Question: I have created an 'empty webapp project' in eclipse and added 'magnolia STK' dependency to use it. I deploy the 'empty webapp project' to the server using 'tomcat'. Now I would like to create my 'first page template' as descriped <URL>, I get the following exception:
'''
2014-05-06 12:39:03,823 ERROR info.magnolia.module.templating.RenderingFilter : Can't find renderer for type null
info.magnolia.module.templating.RenderException: Can't find renderer for type null
at info.magnolia.module.templating.engine.DefaultRenderingEngine.render(DefaultRenderingEngine.java:167)
at info.magnolia.module.templating.engine.DefaultRenderingEngine.render(DefaultRenderingEngine.java:130)
at info.magnolia.module.templating.engine.DefaultRenderingEngine$$EnhancerByCGLIB$$8879a547.render(<generated>)
at info.magnolia.module.templating.RenderingFilter.render(RenderingFilter.java:137)
at info.magnolia.module.templating.RenderingFilter.doFilter(RenderingFilter.java:92)
at info.magnolia.cms.filters.AbstractMgnlFilter.doFilter(AbstractMgnlFilter.java:88)
at info.magnolia.cms.filters.MgnlFilterChain.doFilter(MgnlFilterChain.java:82)
at info.magnolia.cms.filters.BackwardCompatibilityFilter.doFilter(BackwardCompatibilityFilter.java:73)
at info.magnolia.cms.filters.OncePerRequestAbstractMgnlFilter.doFilter(OncePerRequestAbstractMgnlFilter.java:60)
at info.magnolia.cms.filters.MgnlFilterChain.doFilter(MgnlFilterChain.java:82)
at info.magnolia.module.templating.ModelExecutionFilter.doFilter(ModelExecutionFilter.java:88)
at info.magnolia.cms.filters.OncePerRequestAbstractMgnlFilter.doFilter(OncePerRequestAbstractMgnlFilter.java:60)
at info.magnolia.cms.filters.MgnlFilterChain.doFilter(MgnlFilterChain.java:82)
at info.magnolia.cms.filters.InterceptFilter.doFilter(InterceptFilter.java:121)
at info.magnolia.cms.filters.AbstractMgnlFilter.doFilter(AbstractMgnlFilter.java:88)
at info.magnolia.cms.filters.MgnlFilterChain.doFilter(MgnlFilterChain.java:82)
at info.magnolia.cms.filters.AggregatorFilter.doFilter(AggregatorFilter.java:104)
at info.magnolia.cms.filters.AbstractMgnlFilter.doFilter(AbstractMgnlFilter.java:88)
at info.magnolia.cms.filters.MgnlFilterChain.doFilter(MgnlFilterChain.java:82)
at info.magnolia.cms.security.BaseSecurityFilter.doFilter(BaseSecurityFilter.java:64)
at info.magnolia.cms.filters.AbstractMgnlFilter.doFilter(AbstractMgnlFilter.java:88)
at info.magnolia.cms.filters.MgnlFilterChain.doFilter(MgnlFilterChain.java:82)
at info.magnolia.cms.filters.RepositoryMappingFilter.doFilter(RepositoryMappingFilter.java:91)
at info.magnolia.cms.filters.AbstractMgnlFilter.doFilter(AbstractMgnlFilter.java:88)
at info.magnolia.cms.filters.MgnlFilterChain.doFilter(MgnlFilterChain.java:82)
at info.magnolia.cms.filters.CompositeFilter.doFilter(CompositeFilter.java:66)
at info.magnolia.cms.filters.AbstractMgnlFilter.doFilter(AbstractMgnlFilter.java:88)
at info.magnolia.cms.filters.MgnlFilterChain.doFilter(MgnlFilterChain.java:82)
at info.magnolia.cms.filters.MgnlFilterChain.doFilter(MgnlFilterChain.java:76)
at info.magnolia.cms.filters.MgnlFilterChain.doFilter(MgnlFilterChain.java:84)
at info.magnolia.cms.filters.MgnlFilterChain.doFilter(MgnlFilterChain.java:84)
at info.magnolia.cms.filters.MgnlFilterChain.doFilter(MgnlFilterChain.java:84)
at info.magnolia.cms.filters.MgnlFilterChain.doFilter(MgnlFilterChain.java:84)
at info.magnolia.cms.filters.MgnlFilterChain.doFilter(MgnlFilterChain.java:84)
at info.magnolia.cms.filters.MgnlFilterChain.doFilter(MgnlFilterChain.java:84)
at info.magnolia.cms.filters.MgnlFilterChain.doFilter(MgnlFilterChain.java:84)
at info.magnolia.cms.filters.MgnlFilterChain.doFilter(MgnlFilterChain.java:84)
at info.magnolia.cms.filters.CompositeFilter.doFilter(CompositeFilter.java:66)
at info.magnolia.cms.filters.AbstractMgnlFilter.doFilter(AbstractMgnlFilter.java:88)
at info.magnolia.cms.filters.MgnlFilterChain.doFilter(MgnlFilterChain.java:82)
at info.magnolia.cms.filters.VirtualUriFilter.doFilter(VirtualUriFilter.java:69)
at info.magnolia.cms.filters.AbstractMgnlFilter.doFilter(AbstractMgnlFilter.java:88)
at info.magnolia.cms.filters.MgnlFilterChain.doFilter(MgnlFilterChain.java:82)
at info.magnolia.module.cache.executor.Bypass.processCacheRequest(Bypass.java:57)
at info.magnolia.module.cache.filter.CacheFilter.doFilter(CacheFilter.java:147)
at info.magnolia.cms.filters.OncePerRequestAbstractMgnlFilter.doFilter(OncePerRequestAbstractMgnlFilter.java:60)
at info.magnolia.cms.filters.MgnlFilterChain.doFilter(MgnlFilterChain.java:82)
at info.magnolia.cms.i18n.I18nContentSupportFilter.doFilter(I18nContentSupportFilter.java:75)
at info.magnolia.cms.filters.AbstractMgnlFilter.doFilter(AbstractMgnlFilter.java:88)
at info.magnolia.cms.filters.MgnlFilterChain.doFilter(MgnlFilterChain.java:82)
at info.magnolia.module.cache.filter.GZipFilter.doFilter(GZipFilter.java:73)
at info.magnolia.cms.filters.OncePerRequestAbstractMgnlFilter.doFilter(OncePerRequestAbstractMgnlFilter.java:60)
at info.magnolia.cms.filters.MgnlFilterChain.doFilter(MgnlFilterChain.java:82)
at info.magnolia.cms.filters.MgnlFilterChain.doFilter(MgnlFilterChain.java:84)
at info.magnolia.cms.security.BaseSecurityFilter.doFilter(BaseSecurityFilter.java:64)
at info.magnolia.cms.filters.AbstractMgnlFilter.doFilter(AbstractMgnlFilter.java:88)
at info.magnolia.cms.filters.MgnlFilterChain.doFilter(MgnlFilterChain.java:82)
at info.magnolia.cms.security.LogoutFilter.doFilter(LogoutFilter.java:88)
at info.magnolia.cms.filters.OncePerRequestAbstractMgnlFilter.doFilter(OncePerRequestAbstractMgnlFilter.java:60)
at info.magnolia.cms.filters.MgnlFilterChain.doFilter(MgnlFilterChain.java:82)
at info.magnolia.cms.security.auth.login.LoginFilter.doFilter(LoginFilter.java:77)
at info.magnolia.cms.filters.AbstractMgnlFilter.doFilter(AbstractMgnlFilter.java:88)
at info.magnolia.cms.filters.MgnlFilterChain.doFilter(MgnlFilterChain.java:82)
at info.magnolia.cms.filters.MgnlFilterChain.doFilter(MgnlFilterChain.java:84)
at info.magnolia.cms.filters.CosMultipartRequestFilter.doFilter(CosMultipartRequestFilter.java:86)
at info.magnolia.cms.filters.OncePerRequestAbstractMgnlFilter.doFilter(OncePerRequestAbstractMgnlFilter.java:60)
at info.magnolia.cms.filters.MgnlFilterChain.doFilter(MgnlFilterChain.java:82)
at info.magnolia.cms.filters.ContentTypeFilter.doFilter(ContentTypeFilter.java:102)
at info.magnolia.cms.filters.AbstractMgnlFilter.doFilter(AbstractMgnlFilter.java:88)
at info.magnolia.cms.filters.MgnlFilterChain.doFilter(MgnlFilterChain.java:82)
at info.magnolia.cms.filters.ContextFilter.doFilter(ContextFilter.java:120)
at info.magnolia.cms.filters.AbstractMgnlFilter.doFilter(AbstractMgnlFilter.java:88)
at info.magnolia.cms.filters.MgnlFilterChain.doFilter(MgnlFilterChain.java:82)
at info.magnolia.cms.filters.CompositeFilter.doFilter(CompositeFilter.java:66)
at info.magnolia.cms.filters.AbstractMgnlFilter.doFilter(AbstractMgnlFilter.java:88)
at info.magnolia.cms.filters.MgnlMainFilter.doFilter(MgnlMainFilter.java:105)
at info.magnolia.cms.filters.MgnlMainFilter.doFilter(MgnlMainFilter.java:216)
at org.apache.catalina.core.ApplicationFilterChain.internalDoFilter(ApplicationFilterChain.java:243)
at org.apache.catalina.core.ApplicationFilterChain.doFilter(ApplicationFilterChain.java:210)
at org.apache.catalina.core.StandardWrapperValve.invoke(StandardWrapperValve.java:222)
at org.apache.catalina.core.StandardContextValve.invoke(StandardContextValve.java:123)
at org.apache.catalina.authenticator.AuthenticatorBase.invoke(AuthenticatorBase.java:502)
at org.apache.catalina.core.StandardHostValve.invoke(StandardHostValve.java:171)
at org.apache.catalina.valves.ErrorReportValve.invoke(ErrorReportValve.java:100)
at org.apache.catalina.valves.AccessLogValve.invoke(AccessLogValve.java:953)
at org.apache.catalina.core.StandardEngineValve.invoke(StandardEngineValve.java:118)
at org.apache.catalina.connector.CoyoteAdapter.service(CoyoteAdapter.java:408)
at org.apache.coyote.http11.AbstractHttp11Processor.process(AbstractHttp11Processor.java:1041)
at org.apache.coyote.AbstractProtocol$AbstractConnectionHandler.process(AbstractProtocol.java:603)
at org.apache.tomcat.util.net.JIoEndpoint$SocketProcessor.run(JIoEndpoint.java:310)
at java.util.concurrent.ThreadPoolExecutor.runWorker(Unknown Source)
at java.util.concurreMai 06, 2014 12:39:03 PM org.apache.catalina.core.StandardWrapperValve invoke
SEVERE: Servlet.service() for servlet [default] in context with path [/magnolia-empty-webapp] threw exception
java.lang.RuntimeException: javax.servlet.ServletException: info.magnolia.module.templating.RenderException: Can't find renderer for type null
at info.magnolia.module.cache.filter.CacheFilter.doFilter(CacheFilter.java:159)
at info.magnolia.cms.filters.OncePerRequestAbstractMgnlFilter.doFilter(OncePerRequestAbstractMgnlFilter.java:60)
at info.magnolia.cms.filters.MgnlFilterChain.doFilter(MgnlFilterChain.java:82)
at info.magnolia.cms.i18n.I18nContentSupportFilter.doFilter(I18nContentSupportFilter.java:75)
at info.magnolia.cms.filters.AbstractMgnlFilter.doFilter(AbstractMgnlFilter.java:88)
at info.magnolia.cms.filters.MgnlFilterChain.doFilter(MgnlFilterChain.java:82)
at info.magnolia.module.cache.filter.GZipFilter.doFilter(GZipFilter.java:73)
at info.magnolia.cms.filters.OncePerRequestAbstractMgnlFilter.doFilter(OncePerRequestAbstractMgnlFilter.java:60)
at info.magnolia.cms.filters.MgnlFilterChain.doFilter(MgnlFilterChain.java:82)
at info.magnolia.cms.filters.MgnlFilterChain.doFilter(MgnlFilterChain.java:84)
at info.magnolia.cms.security.BaseSecurityFilter.doFilter(BaseSecurityFilter.java:64)
at info.magnolia.cms.filters.AbstractMgnlFilter.doFilter(AbstractMgnlFilter.java:88)
at info.magnolia.cms.filters.MgnlFilterChain.doFilter(MgnlFilterChain.java:82)
at info.magnolia.cms.security.LogoutFilter.doFilter(LogoutFilter.java:88)
at info.magnolia.cms.filters.OncePerRequestAbstractMgnlFilter.doFilter(OncePerRequestAbstractMgnlFilter.java:60)
at info.magnolia.cms.filters.MgnlFilterChain.doFilter(MgnlFilterChain.java:82)
at info.magnolia.cms.security.auth.login.LoginFilter.doFilter(LoginFilter.java:77)
at info.magnolia.cms.filters.AbstractMgnlFilter.doFilter(AbstractMgnlFilter.java:88)
at info.magnolia.cms.filters.MgnlFilterChain.doFilter(MgnlFilterChain.java:82)
at info.magnolia.cms.filters.MgnlFilterChain.doFilter(MgnlFilterChain.java:84)
at info.magnolia.cms.filters.CosMultipartRequestFilter.doFilter(CosMultipartRequestFilter.java:86)
at info.magnolia.cms.filters.OncePerRequestAbstractMgnlFilter.doFilter(OncePerRequestAbstractMgnlFilter.java:60)
at info.magnolia.cms.filters.MgnlFilterChain.doFilter(MgnlFilterChain.java:82)
at info.magnolia.cms.filters.ContentTypeFilter.doFilter(ContentTypeFilter.java:102)
at info.magnolia.cms.filters.AbstractMgnlFilter.doFilter(AbstractMgnlFilter.java:88)
at info.magnolia.cms.filters.MgnlFilterChain.doFilter(MgnlFilterChain.java:82)
at info.magnolia.cms.filters.ContextFilter.doFilter(ContextFilter.java:120)
at info.magnolia.cms.filters.AbstractMgnlFilter.doFilter(AbstractMgnlFilter.java:88)
at info.magnolia.cms.filters.MgnlFilterChain.doFilter(MgnlFilterChain.java:82)
at info.magnolia.cms.filters.CompositeFilter.doFilter(CompositeFilter.java:66)
at info.magnolia.cms.filters.AbstractMgnlFilter.doFilter(AbstractMgnlFilter.java:88)
at info.magnolia.cms.filters.MgnlMainFilter.doFilter(MgnlMainFilter.java:105)
at info.magnolia.cms.filters.MgnlMainFilter.doFilter(MgnlMainFilter.java:216)
at org.apache.catalina.core.ApplicationFilterChain.internalDoFilter(ApplicationFilterChain.java:243)
at org.apache.catalina.core.ApplicationFilterChain.doFilter(ApplicationFilterChain.java:210)
at org.apache.catalina.core.StandardWrapperValve.invoke(StandardWrapperValve.java:222)
at org.apache.catalina.core.StandardContextValve.invoke(StandardContextValve.java:123)
at org.apache.catalina.authenticator.AuthenticatorBase.invoke(AuthenticatorBase.java:502)
at org.apache.catalina.core.StandardHostValve.invoke(StandardHostValve.java:171)
at org.apache.catalina.valves.ErrorReportValve.invoke(ErrorReportValve.java:100)
at org.apache.catalina.valves.AccessLogValve.invoke(AccessLogValve.java:953)
at org.apache.catalina.core.StandardEngineValve.invoke(StandardEngineValve.java:118)
at org.apache.catalina.connector.CoyoteAdapter.service(CoyoteAdapter.java:408)
at org.apache.coyote.http11.AbstractHttp11Processor.process(AbstractHttp11Processor.java:1041)
at org.apache.coyote.AbstractProtocol$AbstractConnectionHandler.process(AbstractProtocol.java:603)
at org.apache.tomcat.util.net.JIoEndpoint$SocketProcessor.run(JIoEndpoint.java:310)
at java.util.concurrent.ThreadPoolExecutor.runWorker(Unknown Source)
at java.util.concurrent.ThreadPoolExecutor$Worker.run(Unknown Source)
at java.lang.Thread.run(Unknown Source)
Caused by: javax.servlet.ServletException: info.magnolia.module.templating.RenderException: Can't find renderer for type null
at info.magnolia.module.templating.RenderingFilter.doFilter(RenderingFilter.java:110)
at info.magnolia.cms.filters.AbstractMgnlFilter.doFilter(AbstractMgnlFilter.java:88)
at info.magnolia.cms.filters.MgnlFilterChain.doFilter(MgnlFilterChain.java:82)
at info.magnolia.cms.filters.BackwardCompatibilityFilter.doFilter(BackwardCompatibilityFilter.java:73)
at info.magnolia.cms.filters.OncePerRequestAbstractMgnlFilter.doFilter(OncePerRequestAbstractMgnlFilter.java:60)
at info.magnolia.cms.filters.MgnlFilterChain.doFilter(MgnlFilterChain.java:82)
at info.magnolia.module.templating.ModelExecutionFilter.doFilter(ModelExecutionFilter.java:88)
at info.magnolia.cms.filters.OncePerRequestAbstractMgnlFilter.doFilter(OncePerRequestAbstractMgnlFilter.java:60)
at info.magnolia.cms.filters.MgnlFilterChain.doFilter(MgnlFilterChain.java:82)
at info.magnolia.cms.filters.InterceptFilter.doFilter(InterceptFilter.java:121)
at info.magnolia.cms.filters.AbstractMgnlFilter.doFilter(AbstractMgnlFilter.java:88)
at info.magnolia.cms.filters.MgnlFilterChain.doFilter(MgnlFilterChain.java:82)
at info.magnolia.cms.filters.AggregatorFilter.doFilter(AggregatorFilter.java:104)
at info.magnolia.cms.filters.AbstractMgnlFilter.doFilter(AbstractMgnlFilter.java:88)
at info.magnolia.cms.filters.MgnlFilterChain.doFilter(MgnlFilterChain.java:82)
at info.magnolia.cms.security.BaseSecurityFilter.doFilter(BaseSecurityFilter.java:64)
at info.magnolia.cms.filters.AbstractMgnlFilter.doFilter(AbstractMgnlFilter.java:88)
at info.magnolia.cms.filters.MgnlFilterChain.doFilter(MgnlFilterChain.java:82)
at info.magnolia.cms.filters.RepositoryMappingFilter.doFilter(RepositoryMappingFilter.java:91)
at info.magnolia.cms.filters.AbstractMgnlFilter.doFilter(AbstractMgnlFilter.java:88)
at info.magnolia.cms.filters.MgnlFilterChain.doFilter(MgnlFilterChain.java:82)
at info.magnolia.cms.filters.CompositeFilter.doFilter(CompositeFilter.java:66)
at info.magnolia.cms.filters.AbstractMgnlFilter.doFilter(AbstractMgnlFilter.java:88)
at info.magnolia.cms.filters.MgnlFilterChain.doFilter(MgnlFilterChain.java:82)
at info.magnolia.cms.filters.MgnlFilterChain.doFilter(MgnlFilterChain.java:76)
at info.magnolia.cms.filters.MgnlFilterChain.doFilter(MgnlFilterChain.java:84)
at info.magnolia.cms.filters.MgnlFilterChain.doFilter(MgnlFilterChain.java:84)
at info.magnolia.cms.filters.MgnlFilterChain.doFilter(MgnlFilterChain.java:84)
at info.magnolia.cms.filters.MgnlFilterChain.doFilter(MgnlFilterChain.java:84)
at info.magnolia.cms.filters.MgnlFilterChain.doFilter(MgnlFilterChain.java:84)
at info.magnolia.cms.filters.MgnlFilterChain.doFilter(MgnlFilterChain.java:84)
at info.magnolia.cms.filters.MgnlFilterChain.doFilter(MgnlFilterChain.java:84)
at info.magnolia.cms.filters.MgnlFilterChain.doFilter(MgnlFilterChain.java:84)
at info.magnolia.cms.filters.CompositeFilter.doFilter(CompositeFilter.java:66)
at info.magnolia.cms.filters.AbstractMgnlFilter.doFilter(AbstractMgnlFilter.java:88)
at info.magnolia.cms.filters.MgnlFilterChain.doFilter(MgnlFilterChain.java:82)
at info.magnolia.cms.filters.VirtualUriFilter.doFilter(VirtualUriFilter.java:69)
at info.magnolia.cms.filters.AbstractMgnlFilter.doFilter(AbstractMgnlFilter.java:88)
at info.magnolia.cms.filters.MgnlFilterChain.doFilter(MgnlFilterChain.java:82)
at info.magnolia.module.cache.executor.Bypass.processCacheRequest(Bypass.java:57)
at info.magnolia.module.cache.filter.CacheFilter.doFilter(Cant.ThreadPoolExecutor$Worker.run(Unknown Source)
at java.lang.Thread.run(Unknown Source)
cheFilter.java:147)
... 48 more
Caused by: info.magnolia.module.templating.RenderException: Can't find renderer for type null
at info.magnolia.module.templating.engine.DefaultRenderingEngine.render(DefaultRenderingEngine.java:167)
at info.magnolia.module.templating.engine.DefaultRenderingEngine.render(DefaultRenderingEngine.java:130)
at info.magnolia.module.templating.engine.DefaultRenderingEngine$$EnhancerByCGLIB$$8879a547.render(<generated>)
at info.magnolia.module.templating.RenderingFilter.render(RenderingFilter.java:137)
at info.magnolia.module.templating.RenderingFilter.doFilter(RenderingFilter.java:92)
... 88 more
'''
Mybe is the problem that I set the type of the 'freemarker' as 'String'?? but there is only the 4 types see the attached
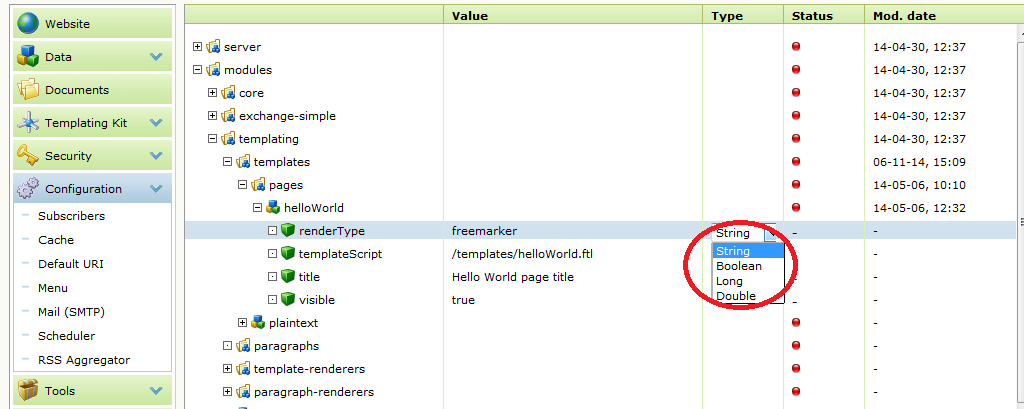
Answer: I found the solution. In the tutorial mentioned before the 'type' is called 'renderType'. Replacing 'renderType' with 'type' solved it